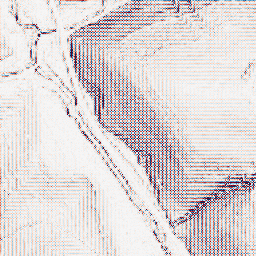
Category: wavelet
Decomposition family: wavelet_biorthogonal
Decomposition parameters: wavelet: bior1.3
level: 1
Upsampling method: sinc_hamming
Upsampling parameters: scale: 2
kernel_size: 4
Upsampling scale: 2